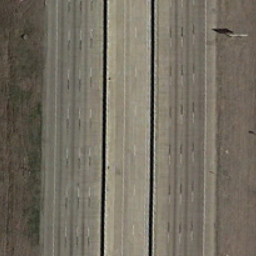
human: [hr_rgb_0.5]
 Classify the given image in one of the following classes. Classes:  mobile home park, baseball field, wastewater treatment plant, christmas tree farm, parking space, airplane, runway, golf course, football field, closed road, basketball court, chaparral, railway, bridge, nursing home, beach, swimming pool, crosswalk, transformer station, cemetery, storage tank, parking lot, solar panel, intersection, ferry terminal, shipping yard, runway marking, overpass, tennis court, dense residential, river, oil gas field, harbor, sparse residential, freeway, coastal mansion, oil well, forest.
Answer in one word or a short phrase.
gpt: freeway